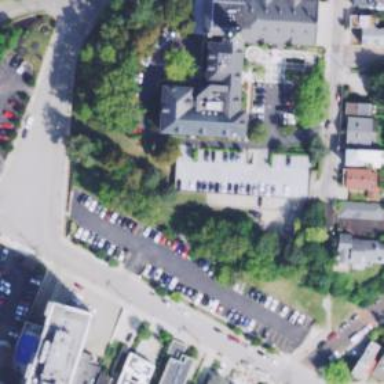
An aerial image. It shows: Covered footway tunnel.